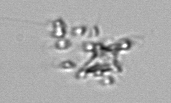
Label: Chaetoceros_didymus_TAG_external_flagellate